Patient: sex F, age 26
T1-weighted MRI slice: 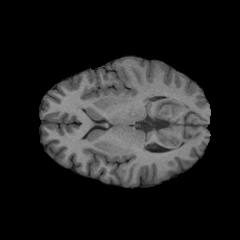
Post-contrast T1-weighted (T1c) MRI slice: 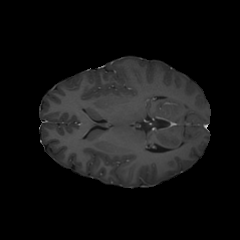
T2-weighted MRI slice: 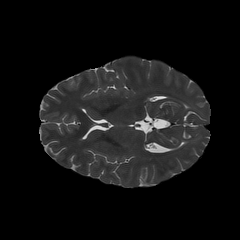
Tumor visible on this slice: no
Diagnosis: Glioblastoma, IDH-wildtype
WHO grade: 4